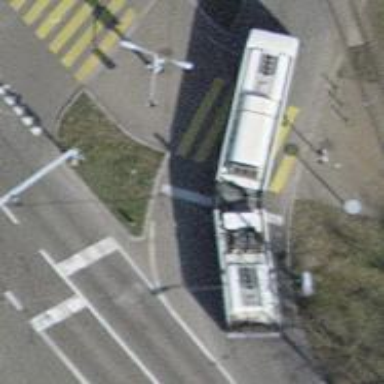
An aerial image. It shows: Zebra crossing with traffic signals.